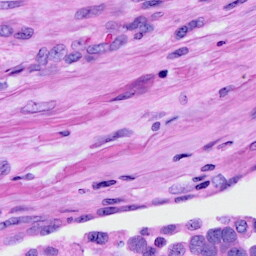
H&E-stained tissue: Ovarian